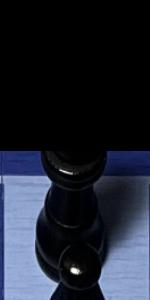
Label: King_Black